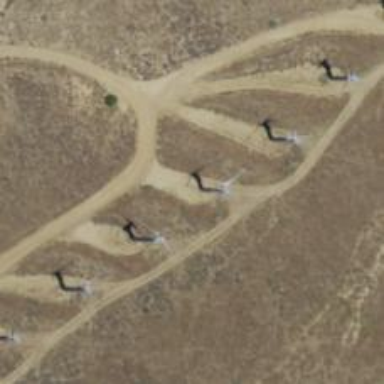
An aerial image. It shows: Wind power generator utilizing wind turbines.